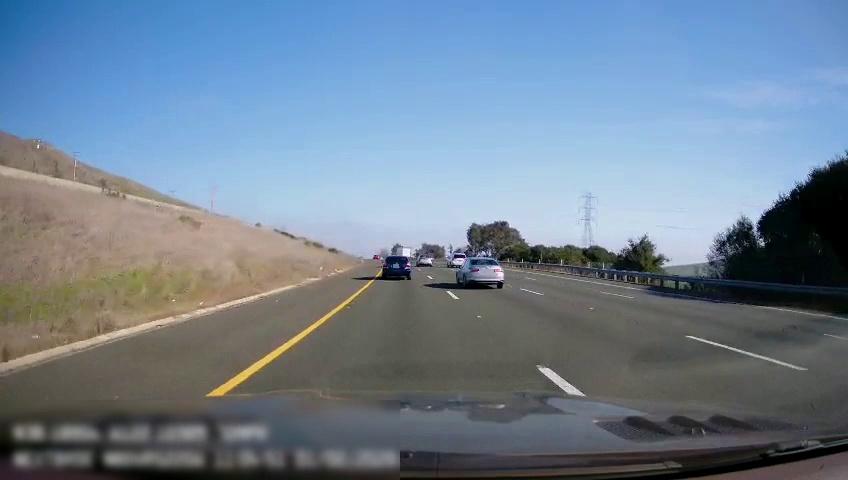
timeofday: Day
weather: Sunny
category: Drivable Space
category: Vehicles | Other LV
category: Vehicles | Car
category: Vehicles | Car
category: Vehicles | SUV
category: Vehicles | Car
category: Lanes | Current Lane
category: Lanes | Current Lane
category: Lanes | Alternate Lane
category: Lanes | Alternate Lane
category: Lanes | Alternate Lane